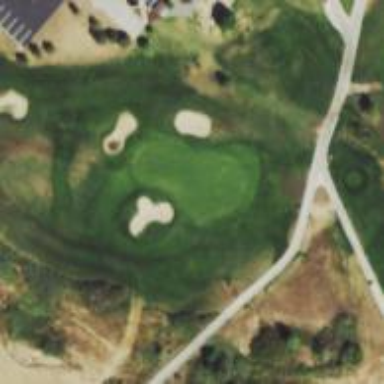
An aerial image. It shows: View of golf hole.